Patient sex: F
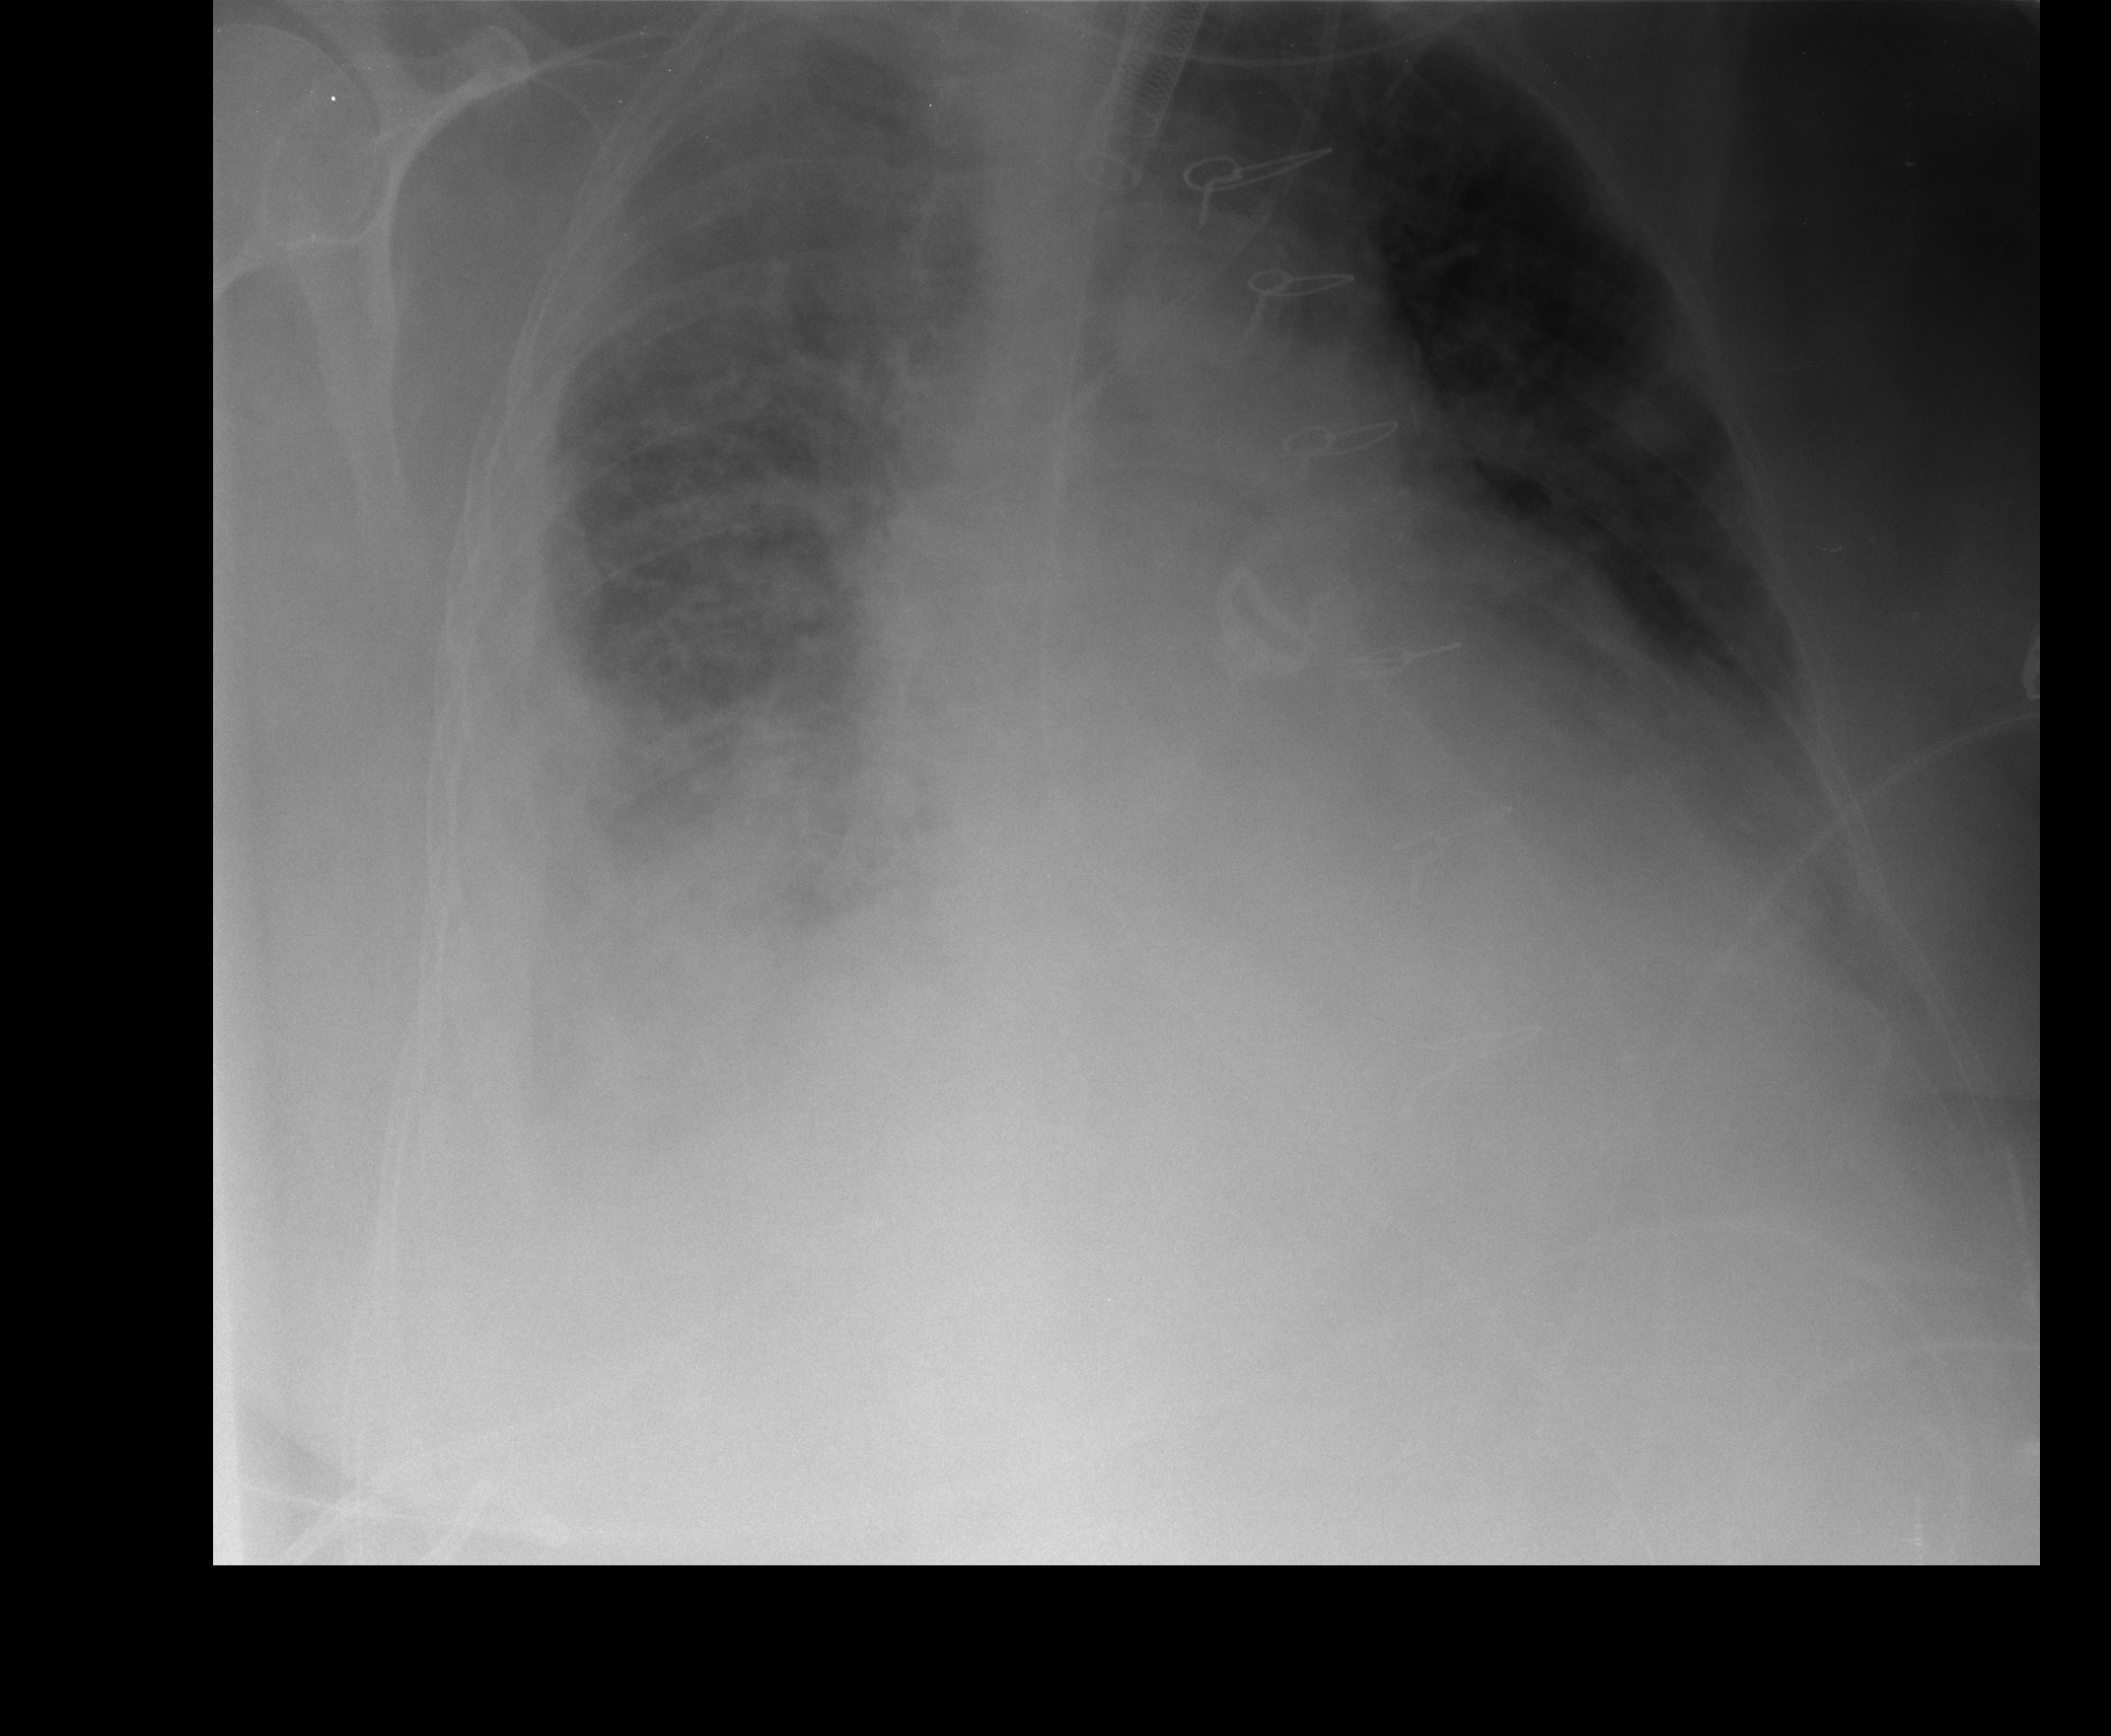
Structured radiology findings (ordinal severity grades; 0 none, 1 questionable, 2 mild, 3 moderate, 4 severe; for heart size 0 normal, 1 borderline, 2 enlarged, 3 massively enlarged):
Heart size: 2
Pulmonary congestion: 2
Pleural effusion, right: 3
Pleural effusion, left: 2
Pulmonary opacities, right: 3
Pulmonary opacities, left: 2
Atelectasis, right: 3
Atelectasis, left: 3